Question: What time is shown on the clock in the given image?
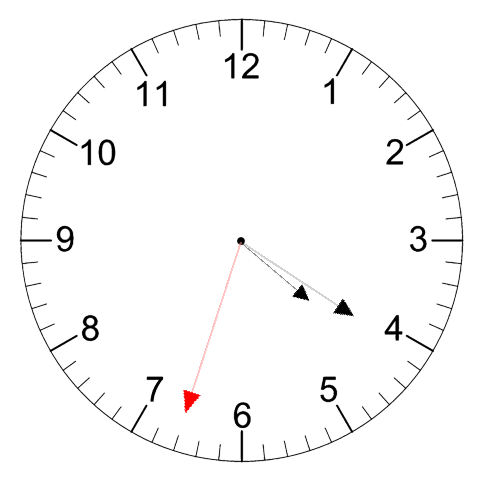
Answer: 04:20:33